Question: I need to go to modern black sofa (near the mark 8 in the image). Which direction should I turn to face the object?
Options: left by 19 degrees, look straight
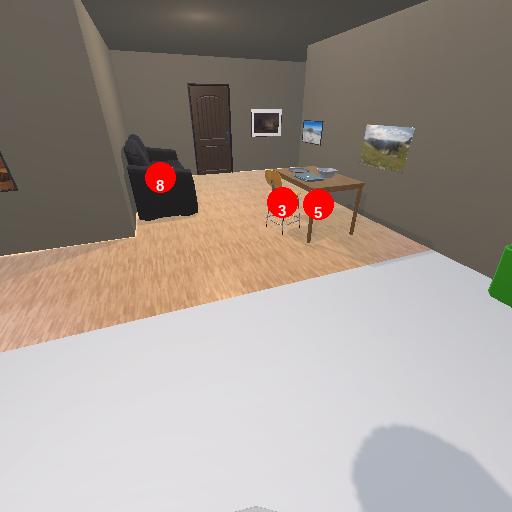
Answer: left by 19 degrees